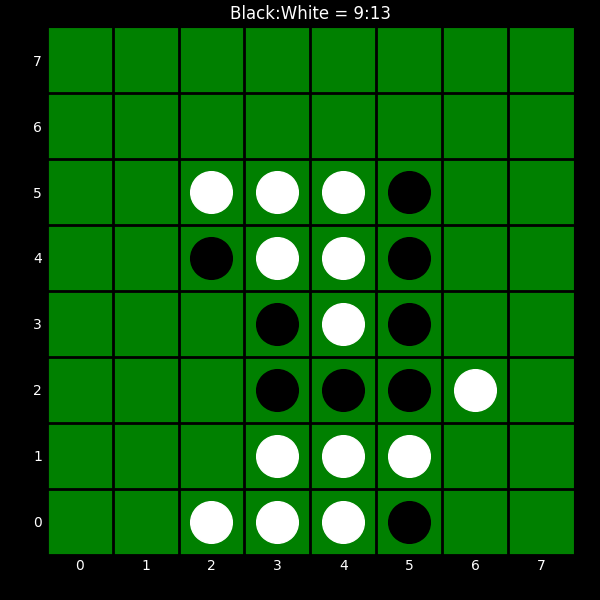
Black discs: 9
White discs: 13